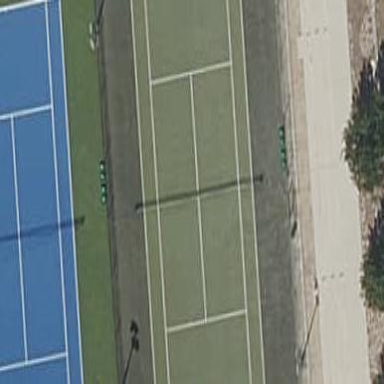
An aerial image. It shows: Tennis court on pitch.